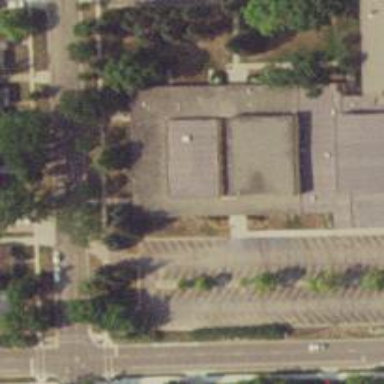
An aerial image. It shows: College building.